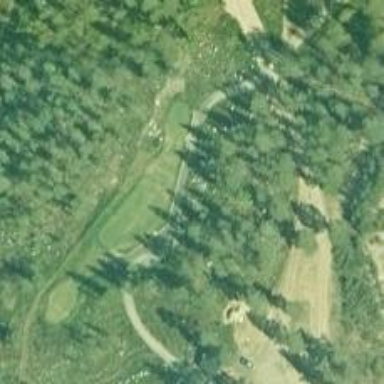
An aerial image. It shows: Footway that serves as golf path.